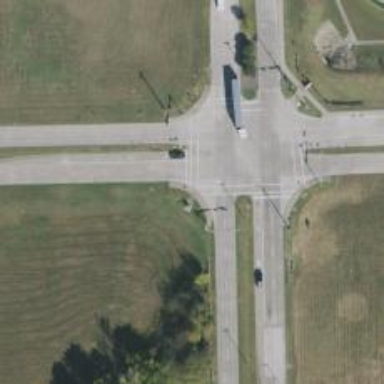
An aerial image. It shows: Marked crossing on footway.